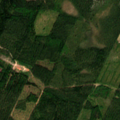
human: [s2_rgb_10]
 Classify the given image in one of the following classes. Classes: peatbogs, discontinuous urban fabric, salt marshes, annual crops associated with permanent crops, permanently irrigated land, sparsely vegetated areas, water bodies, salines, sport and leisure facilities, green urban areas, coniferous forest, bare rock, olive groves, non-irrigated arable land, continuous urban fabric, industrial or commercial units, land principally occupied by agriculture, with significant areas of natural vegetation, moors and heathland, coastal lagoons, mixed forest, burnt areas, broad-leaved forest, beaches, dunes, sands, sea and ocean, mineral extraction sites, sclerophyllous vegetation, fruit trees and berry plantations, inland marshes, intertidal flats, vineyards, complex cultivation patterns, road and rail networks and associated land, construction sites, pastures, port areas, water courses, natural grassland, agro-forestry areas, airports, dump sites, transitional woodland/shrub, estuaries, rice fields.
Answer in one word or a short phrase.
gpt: coniferous forest, transitional woodland/shrub